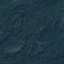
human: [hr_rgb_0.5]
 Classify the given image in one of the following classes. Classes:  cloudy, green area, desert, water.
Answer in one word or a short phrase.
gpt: green area